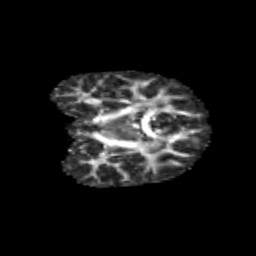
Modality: FA
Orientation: coronal
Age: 11
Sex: female
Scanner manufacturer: siemens
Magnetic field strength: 3 T
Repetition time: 3.8 s
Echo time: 0.07 s